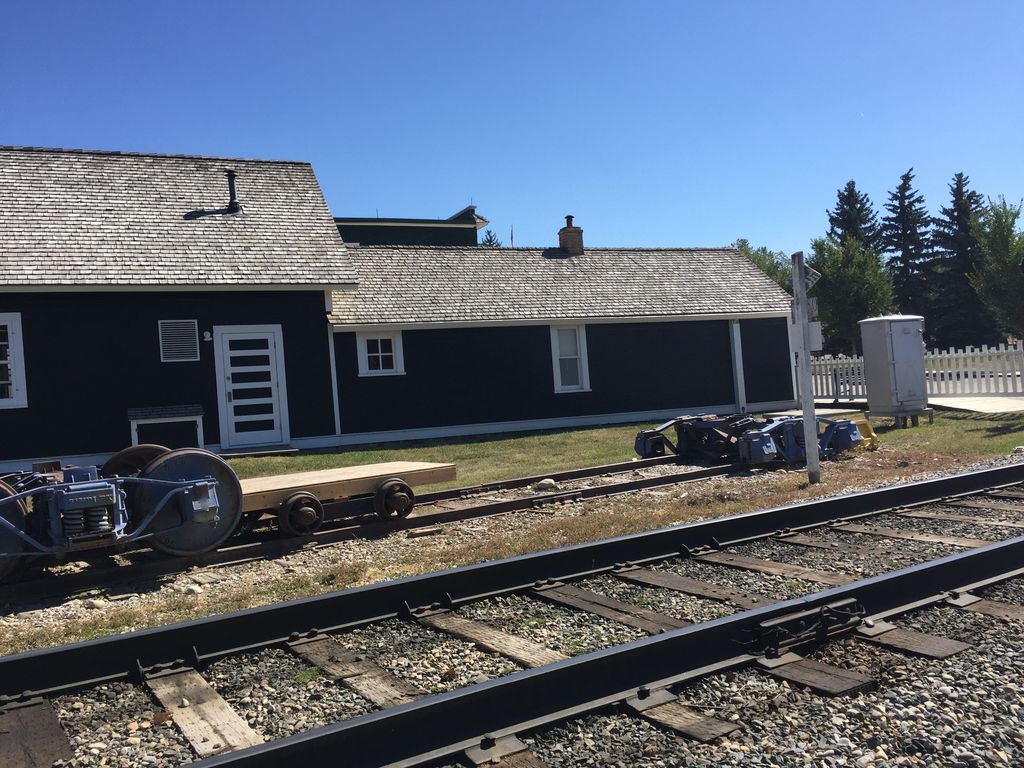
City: calgary